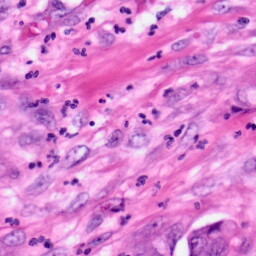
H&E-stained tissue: Pancreatic